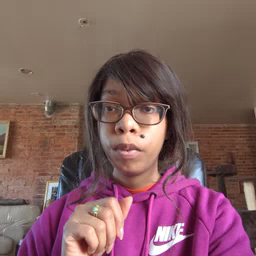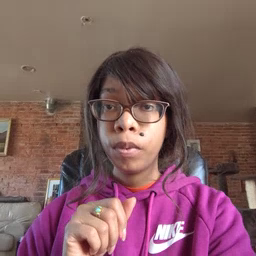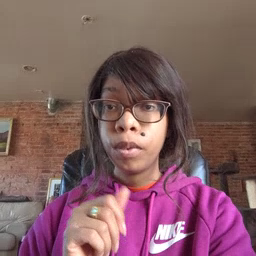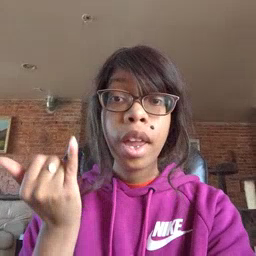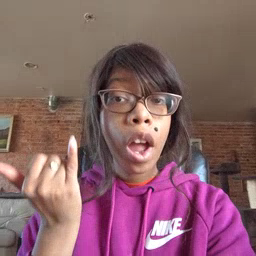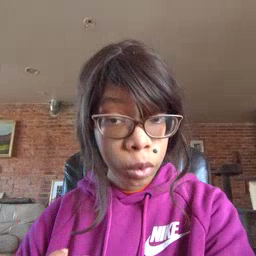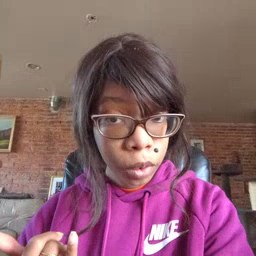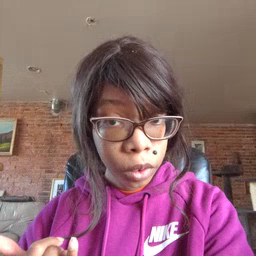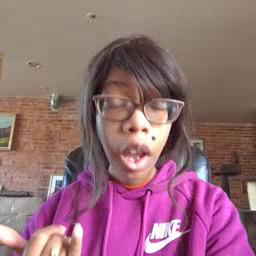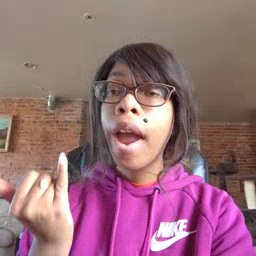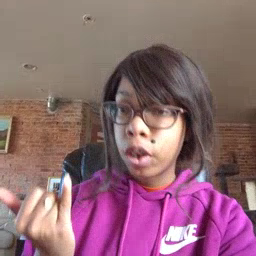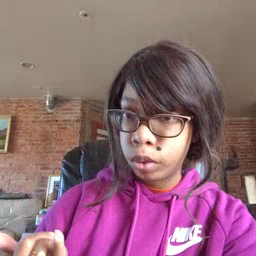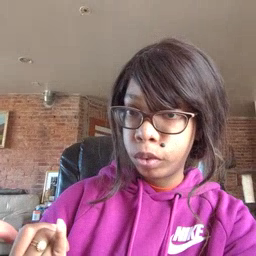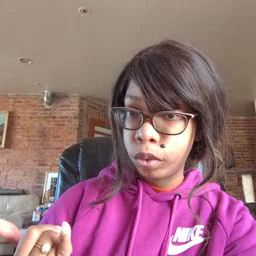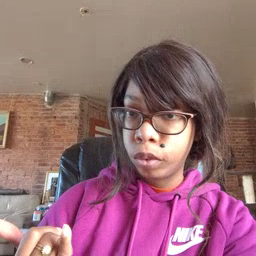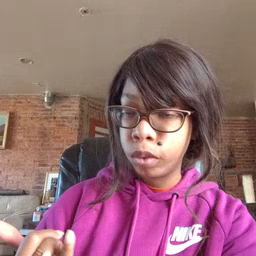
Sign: now